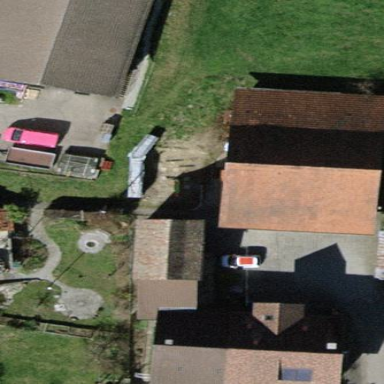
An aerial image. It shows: Gabled roof on farm auxiliary building.